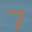
Label: 7